Field crop: tomato
Growth stage: 1
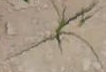
Species: cyperus